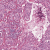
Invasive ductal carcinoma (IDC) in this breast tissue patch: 1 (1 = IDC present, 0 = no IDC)